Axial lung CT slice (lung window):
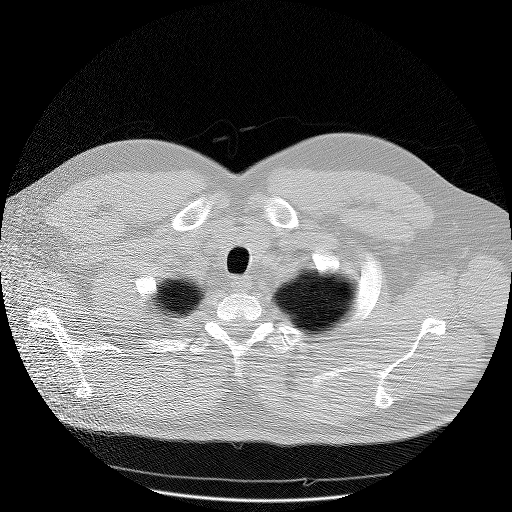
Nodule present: no